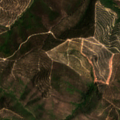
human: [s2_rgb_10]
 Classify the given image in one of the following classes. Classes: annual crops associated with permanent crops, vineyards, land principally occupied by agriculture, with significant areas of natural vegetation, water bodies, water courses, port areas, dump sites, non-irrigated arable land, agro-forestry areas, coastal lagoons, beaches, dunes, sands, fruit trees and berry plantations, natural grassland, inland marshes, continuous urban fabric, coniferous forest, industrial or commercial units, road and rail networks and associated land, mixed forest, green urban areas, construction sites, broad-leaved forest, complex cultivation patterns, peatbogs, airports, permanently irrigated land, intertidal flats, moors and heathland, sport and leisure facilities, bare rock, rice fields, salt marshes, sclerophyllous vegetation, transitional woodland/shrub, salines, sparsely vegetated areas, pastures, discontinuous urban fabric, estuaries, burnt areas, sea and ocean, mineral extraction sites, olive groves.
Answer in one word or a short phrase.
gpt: broad-leaved forest, sclerophyllous vegetation, transitional woodland/shrub